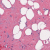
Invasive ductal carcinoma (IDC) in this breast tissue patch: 0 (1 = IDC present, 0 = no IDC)